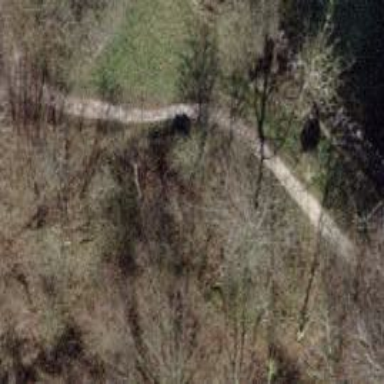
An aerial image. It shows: Path surfaced with fine gravel.